Brain MRI, t2w sequence, axial 2D slice.
Patient: age 31, sex M, weight 80 kg, height 1.78 m
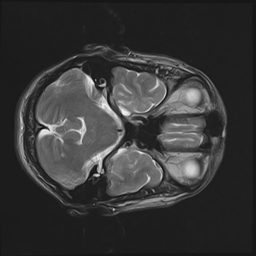